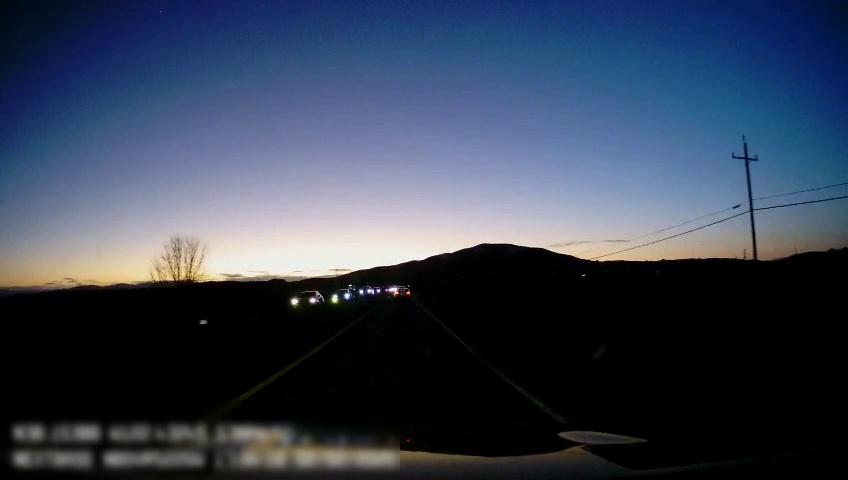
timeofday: Dusk/Dawn/Twilight
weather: Other
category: Drivable Space
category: Vehicles | Car
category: Vehicles | Car
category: Vehicles | SUV
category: Vehicles | Car
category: Lanes | Current Lane
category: Lanes | Current Lane